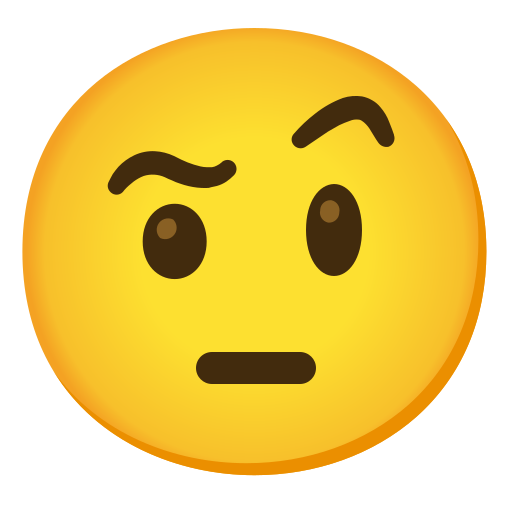
Emoji: 🤨